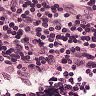
Metastatic tissue present: no